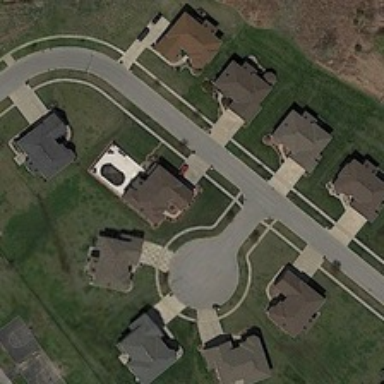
Some buildings and green meadows are in a medium residential area .